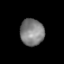
Tissue: lung
Cell type: Myeloid cells
Senescence score: 0.6111
Nuclear area (px): 623
Mean DAPI intensity: 128.681